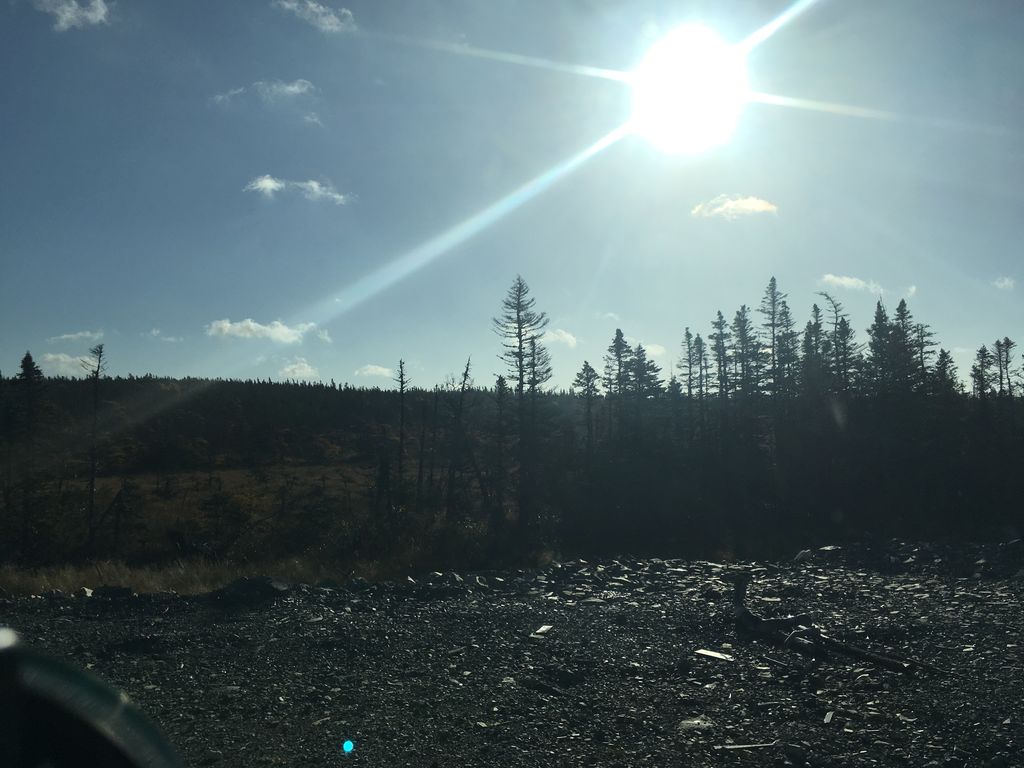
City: st_johns